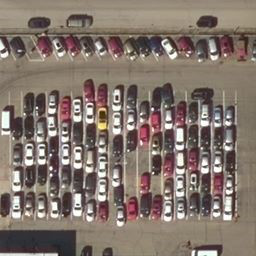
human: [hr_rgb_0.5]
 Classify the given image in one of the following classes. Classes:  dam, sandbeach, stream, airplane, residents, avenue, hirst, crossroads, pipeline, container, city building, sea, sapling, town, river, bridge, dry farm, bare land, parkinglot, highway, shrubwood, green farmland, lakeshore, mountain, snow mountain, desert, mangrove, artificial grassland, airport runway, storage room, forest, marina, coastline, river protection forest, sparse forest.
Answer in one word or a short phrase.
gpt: parkinglot